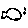
Label: fish